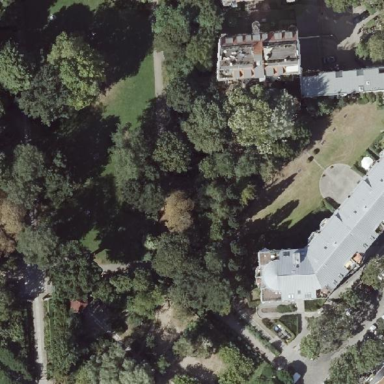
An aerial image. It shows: Park.